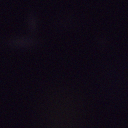
Screen state: off